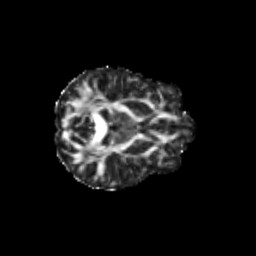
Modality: FA
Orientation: axial
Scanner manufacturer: siemens
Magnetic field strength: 3 T
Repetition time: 9.2 s
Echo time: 0.084 s